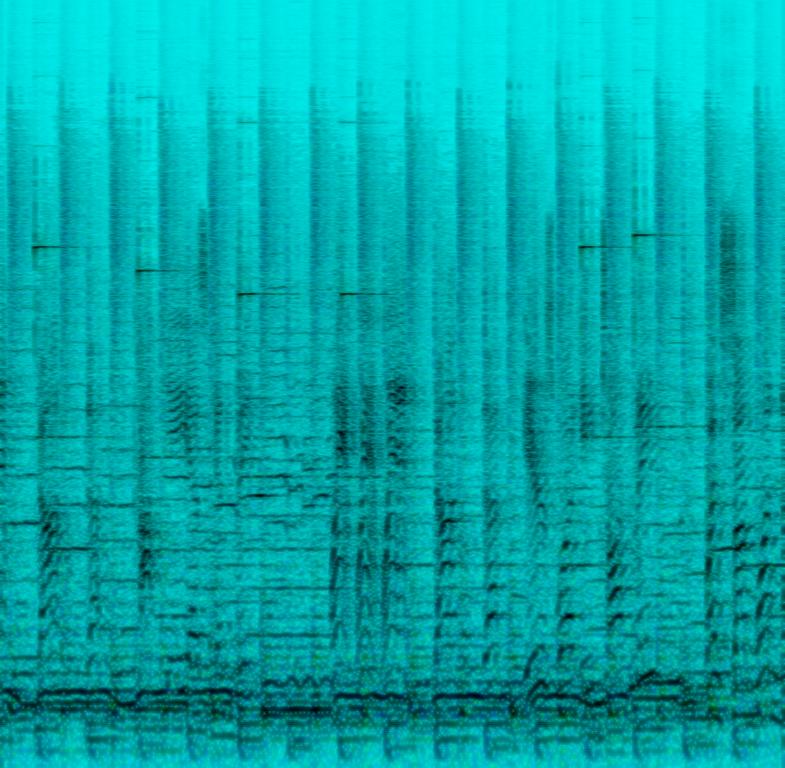
A male singer sings this cool retro melody with duck quacking sounds. The song is medium tempo with a steady drumming rhythm with various funny percussion hits, accordion accompaniment and a groovy bass line. The song is inspiring and nostalgic. The song has an average audio quality.